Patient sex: F
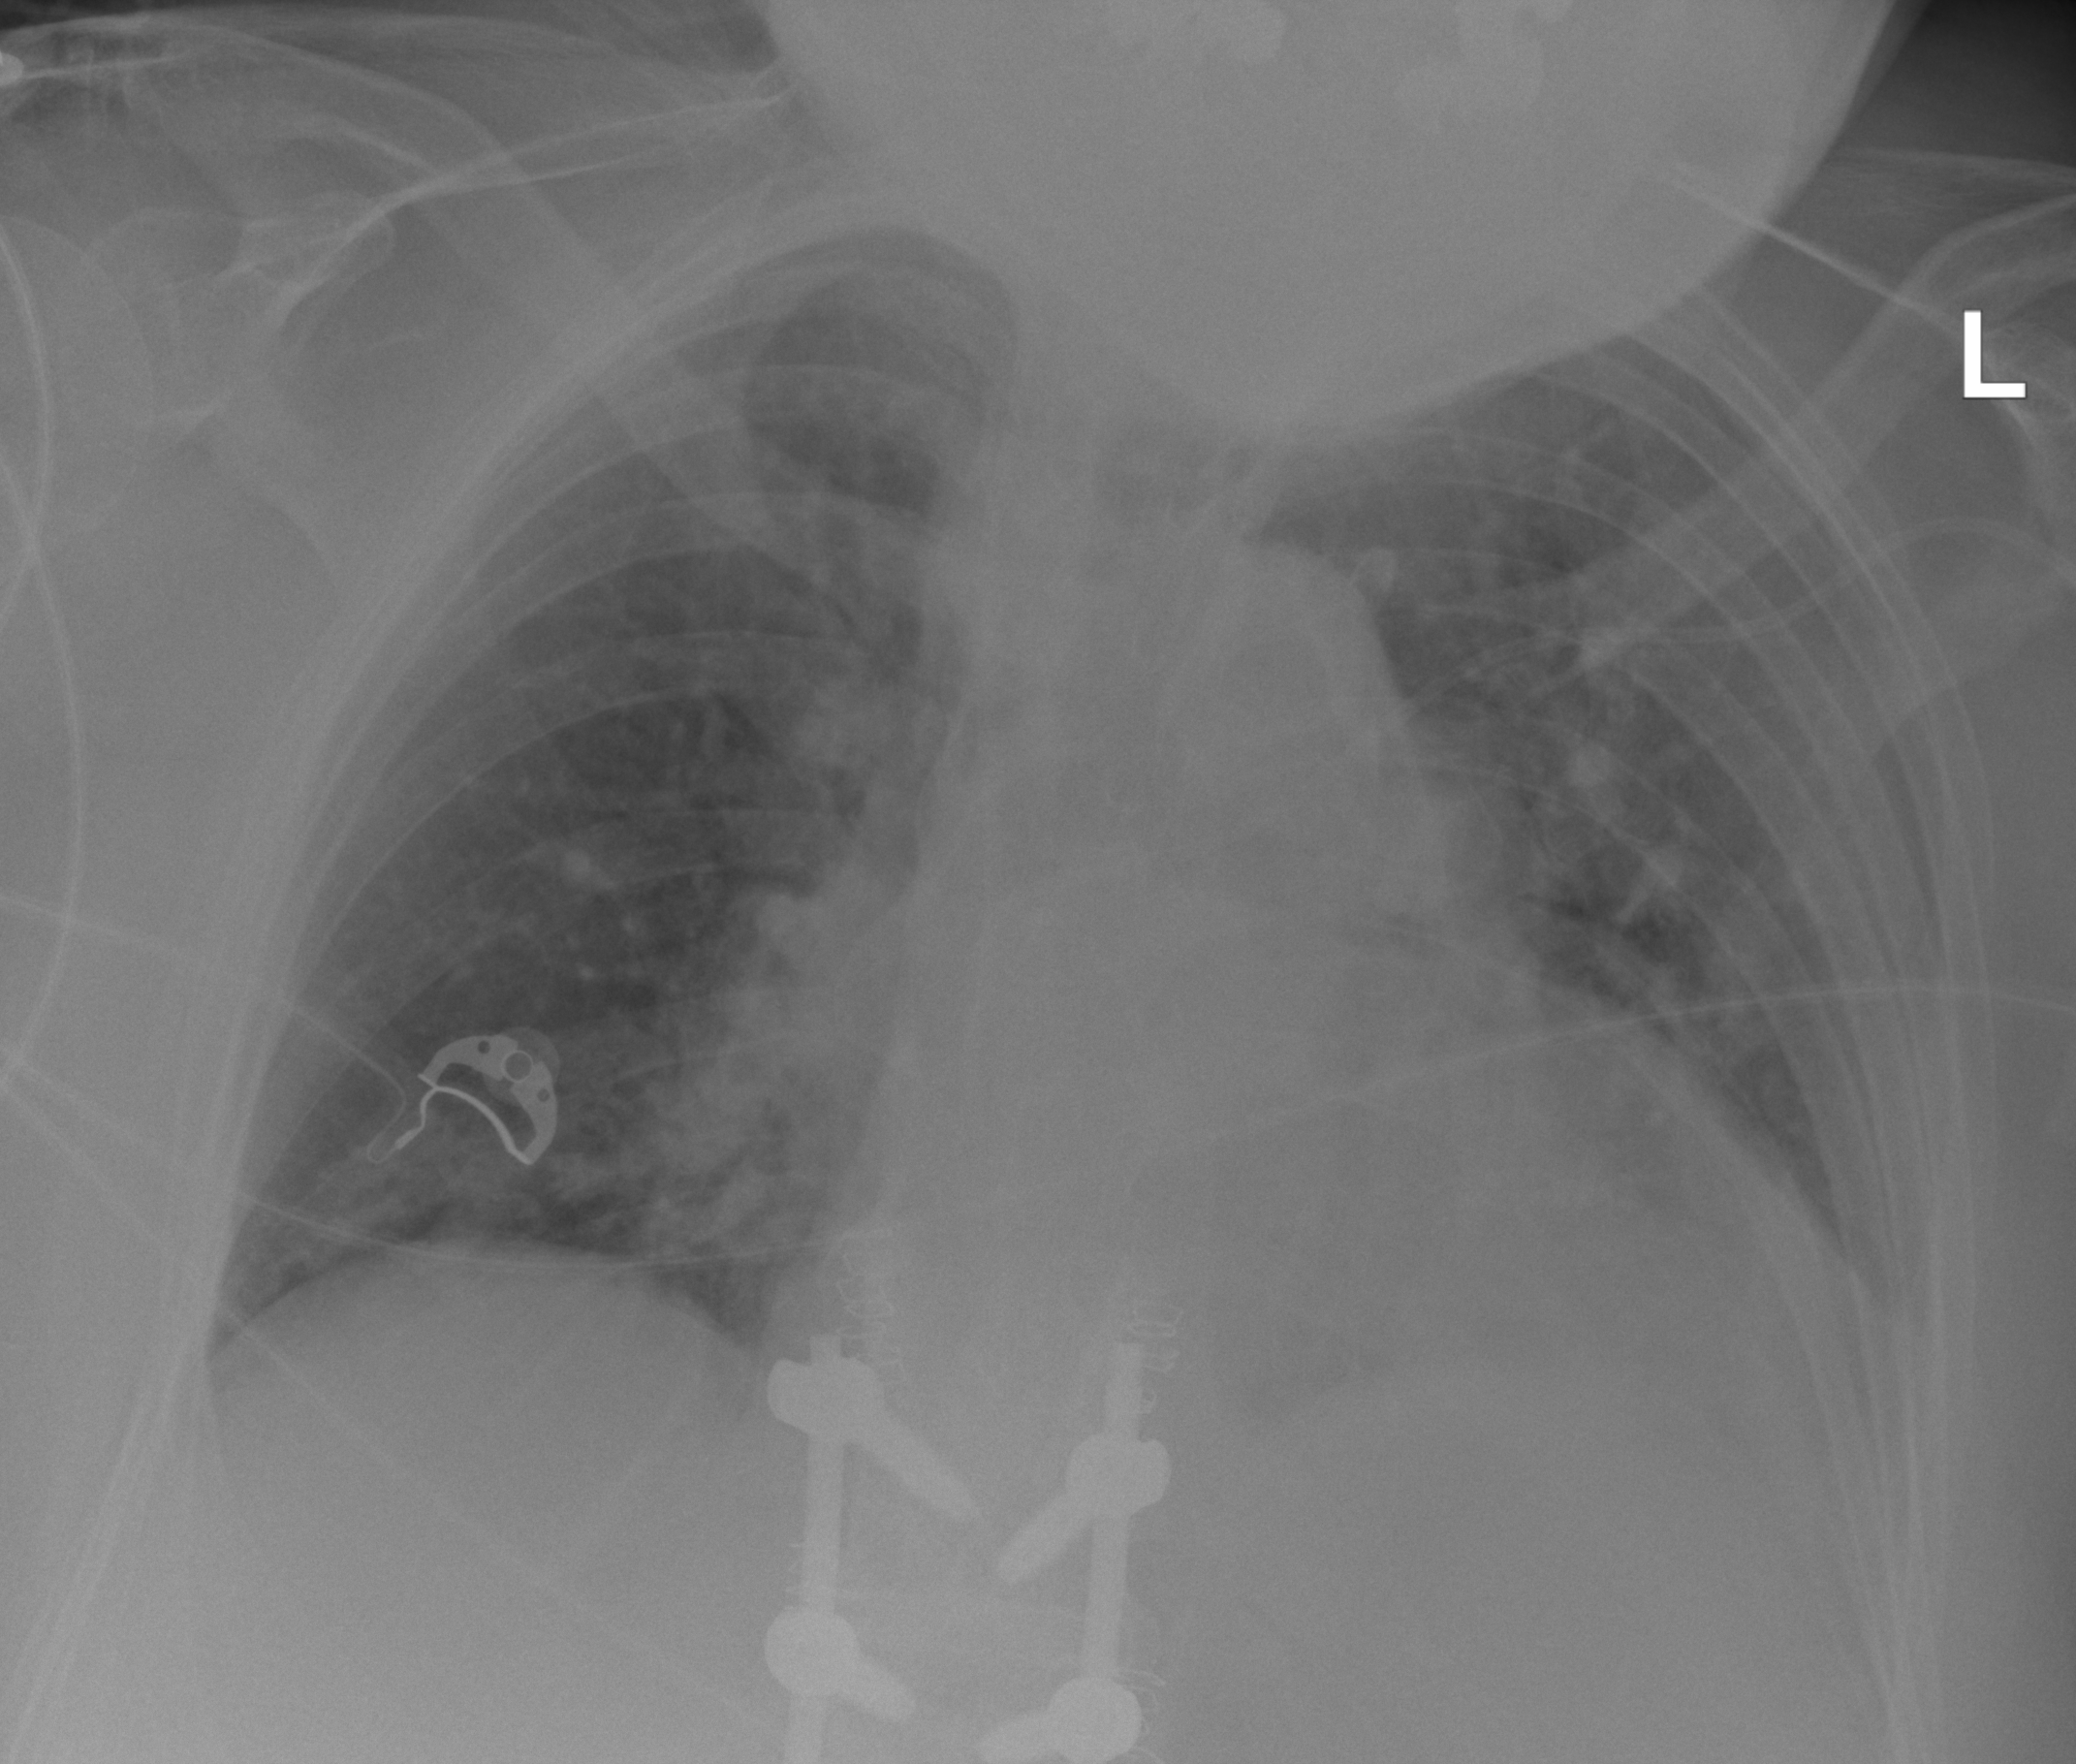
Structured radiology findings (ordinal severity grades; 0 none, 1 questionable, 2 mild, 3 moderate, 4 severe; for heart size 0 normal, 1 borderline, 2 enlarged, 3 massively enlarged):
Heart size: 2
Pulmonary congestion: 2
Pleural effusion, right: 0
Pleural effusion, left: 1
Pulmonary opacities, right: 0
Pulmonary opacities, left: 0
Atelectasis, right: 0
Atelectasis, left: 1